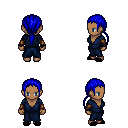
a pixel art fantasy rpg character, female body template, human, dark skin, blue robe, metal pants, blue ponytail hairstyle, cloth bracers, black slippers, four views (front, back, left, right), 2x2 character sprite sheet, small pixel art, hard edges, no anti-aliasing